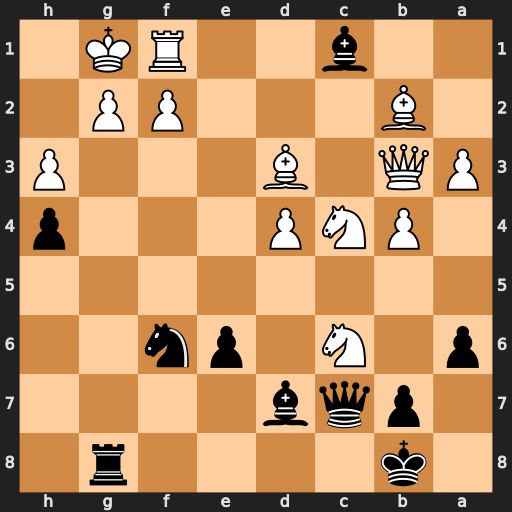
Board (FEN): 1k4r1/1pqb4/p1N1pn2/8/1PNP3p/PQ1B3P/1B3PP1/2b2RK1
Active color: b
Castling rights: -
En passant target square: -
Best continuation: Bxc6 d5 Rxg2+ Kxg2 Bxd5+